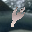
Label: 4